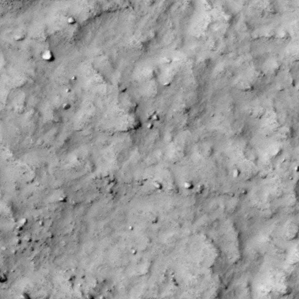
Label: non_frost